Interaction volume radius: 5 \u00c5
Interaction volume height: 15 \u00c5
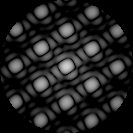
Disorder parameter: 0.02402